Question: i want to connect C to mysql using the following code:
'''
#include <C:\Program Files\MySQL\MySQL Connector C 6.0.2\include\my_global.h>
#include <C:\Program Files\MySQL\MySQL Connector C 6.0.2\include\mysql.h>
#include <stdio.h>
MYSQL *conn; /* pointer to connection handler */
int main ( int argc, char *argv[] )
{
conn = mysql_init ( NULL );
mysql_real_connect (
conn,"localhost","root","","operator", 3306, NULL,0 );
mysql_close ( conn );
return 0;
}
'''
When i try to compile ,i get:
'''
Error 3 error LNK2019: unresolved external symbol _mysql_real_connect@32 referenced in function _main C:\Users\kristel\Documents\Visual Studio 2010\Projects\database\database\database.obj database
Error 4 error LNK2019: unresolved external symbol _mysql_init@4 referenced in function _main C:\Users\kristel\Documents\Visual Studio 2010\Projects\database\database\database.obj database
'''
It seems like something is missing but i dont know when.

I have added the mysqllib.lib like in the picture but still the problem is not resolved.
Doing my searches,i have found something concerning cmake.Is there any relation between my error and cmake?
Thank you.
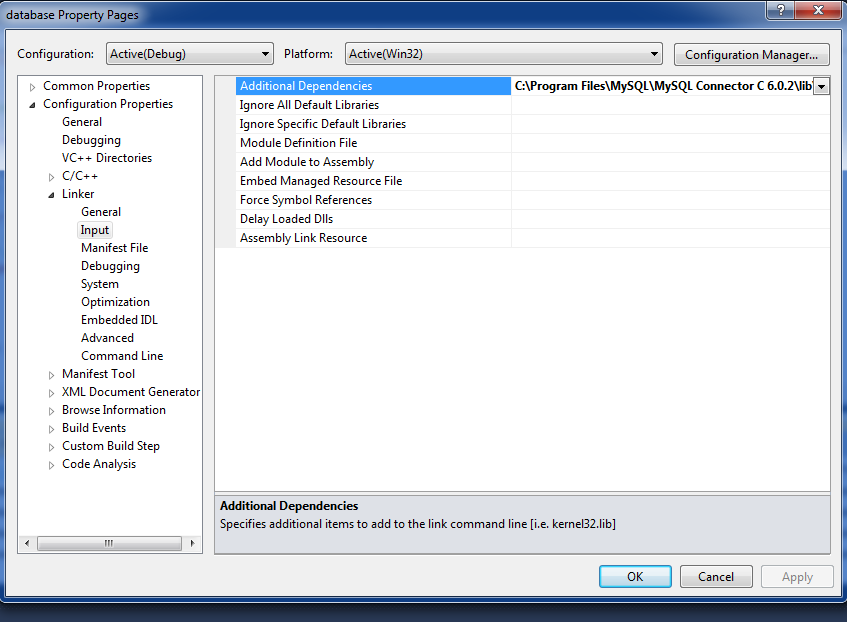
Answer: While you have included the mySQL header files in your code, you haven't included the mySQL library in your link options.